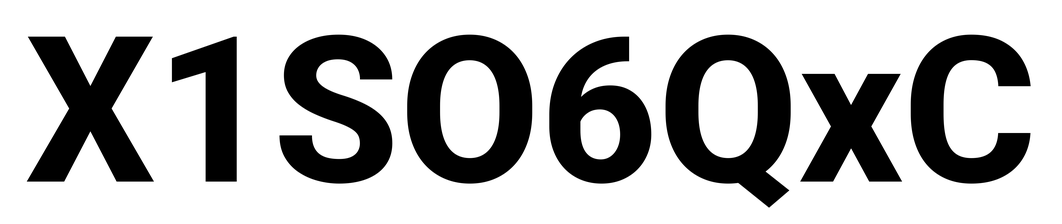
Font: Roboto_ExtraBold